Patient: sex M, age 63
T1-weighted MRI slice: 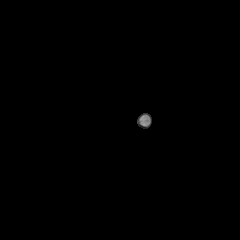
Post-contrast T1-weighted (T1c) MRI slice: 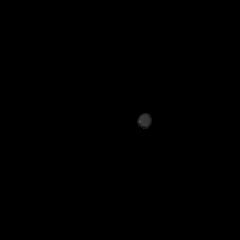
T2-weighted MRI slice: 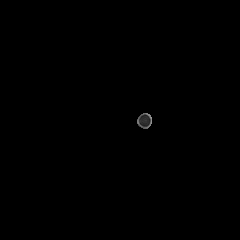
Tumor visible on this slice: no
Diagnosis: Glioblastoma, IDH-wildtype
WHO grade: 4